Question: Is it possible to achieve something like this in 'Swing' :

Notice here is colored partially.
I know may be its not possible with 'DefaultHighlighter' class alone.
(Text displayed on 'JTextArea')
Any solutions to achieve this in 'Swing''s alone or have to apply 'CSS'?
If that is not possible with swing, any solution with the below tags ?
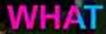
Answer: Something like this is possible with <URL>.
For a text display for a karaoke player, Java 2D is the way to go. The Java editor APIs will just get in your way.
Here is an example for rendering text with a gradient:
'''
public void sayWorld(Graphics2D g2D, int x, int y, boolean shear) {
final String txt = "Hello World!";
// gradient color from blue to red
GradientPaint gp = new GradientPaint((float)x, (float)y, Color.blue,
x+100, y+20, Color.red);
g2D.setPaint(gp);
if (shear) g2D.shear(-0.5,0.0);
else g2D.shear(+0.5, 0);
g2D.drawString(txt, x, y);
FontRenderContext frc = new FontRenderContext(null,false,false);
TextLayout tl = new TextLayout(txt, font, frc);
AffineTransform textAt = new AffineTransform();
//textAt.translate(0, (float)tl.getBounds().getHeight());
textAt.translate(x,y);
//textAt.shear(-0.5,0.0);
Shape outline = tl.getOutline(textAt);
g2D.setColor(Color.yellow);
BasicStroke wideStroke = new BasicStroke(2);
g2D.setStroke(wideStroke);
g2D.draw(outline);
}
'''
(<URL>
Basically, you render get the text layout from a single line of the lyrics, then convert that into a shape (= the outline of each letter). You can then use this shape as a clip area to render the gradient.
In your case, you need an abrupt gradient which is twice as wide as the longest text line that you want to render. Shift it appropriately to get the gradient change in the place of the text where you need it.